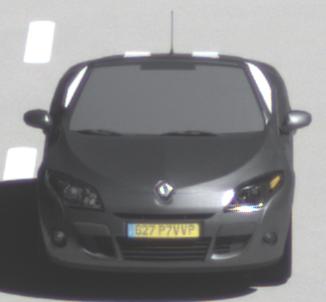
Make: Renault
Model: Mégane Coupé-Cabriolet 1.6 16V 110
Detailed model: Mégane (III) Coupé-Cabriolet
Model produced from: 2010/06
Model produced until: 2013/03
Doors: 2
Color: gray
Road condition: dry road
Daytime: midday
Contrast: high contrast